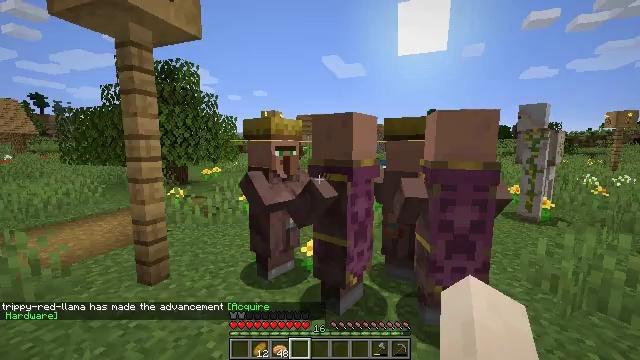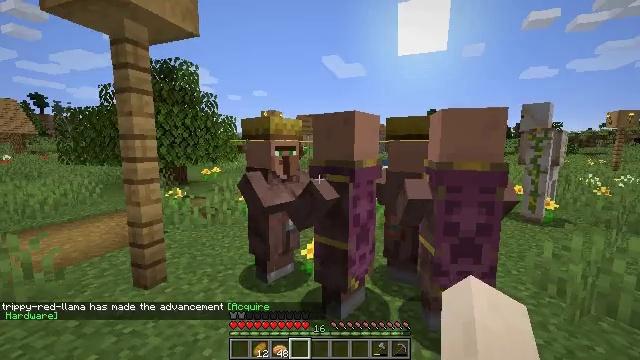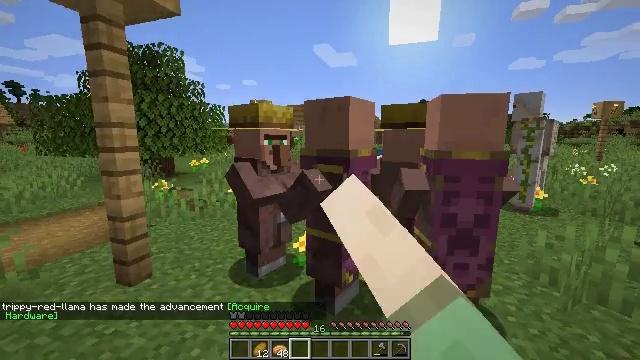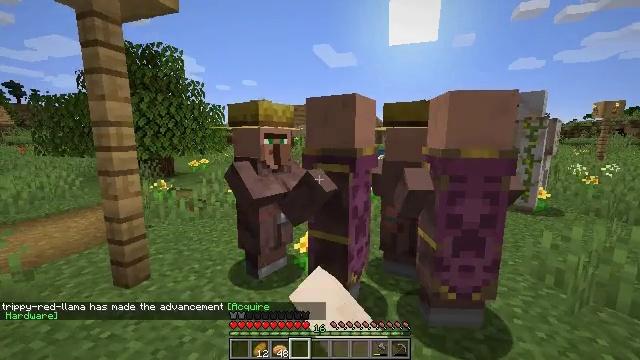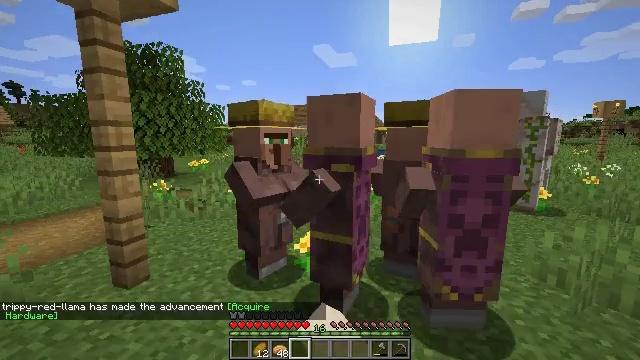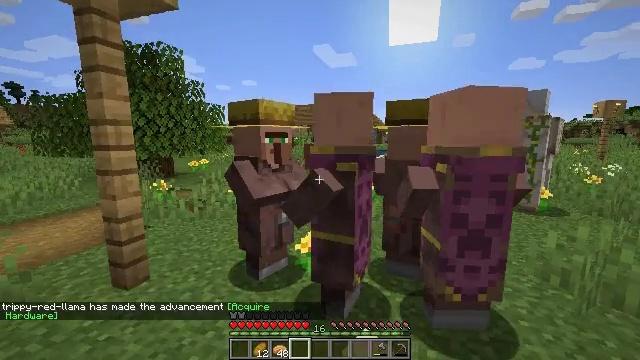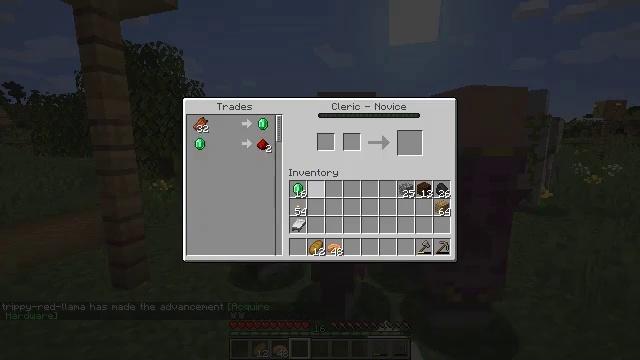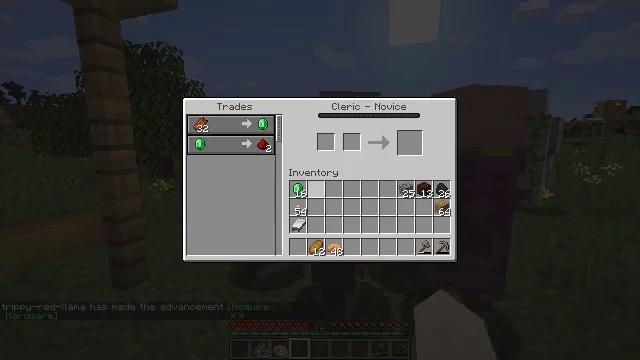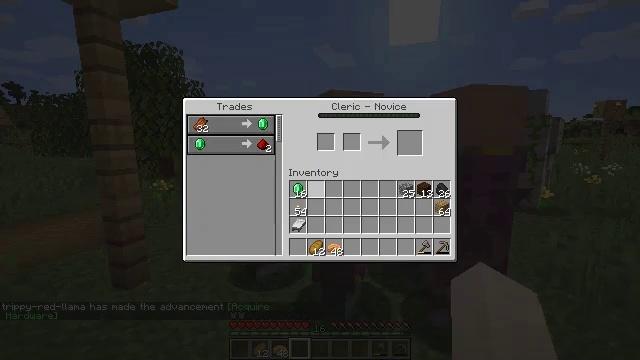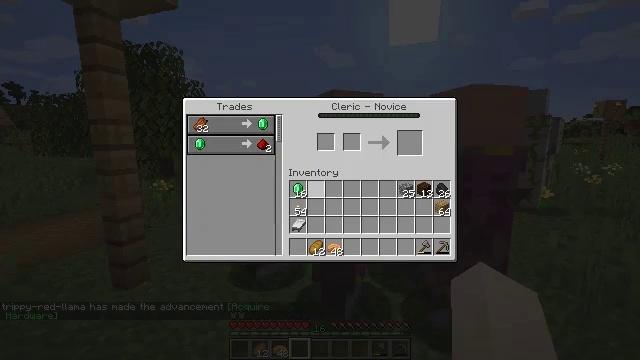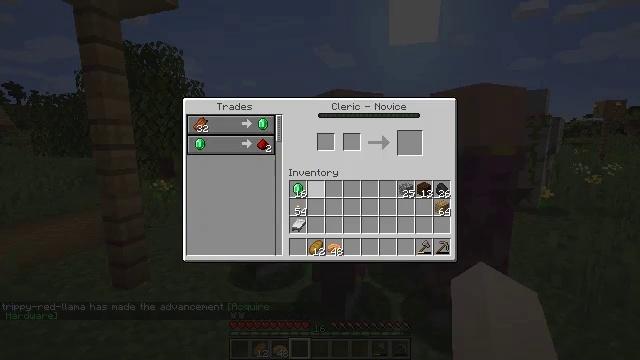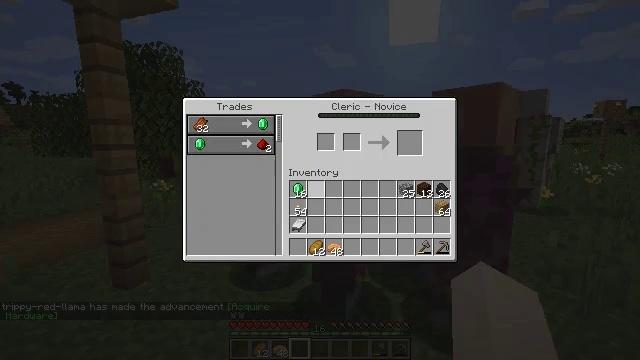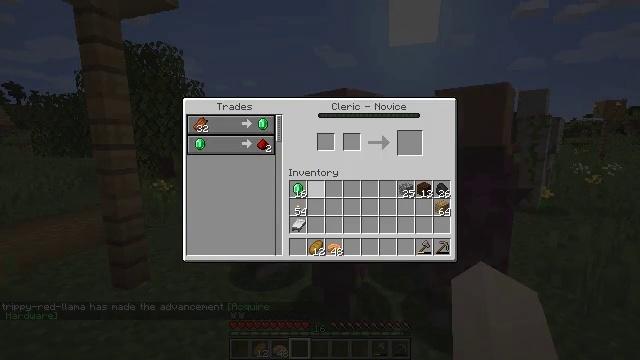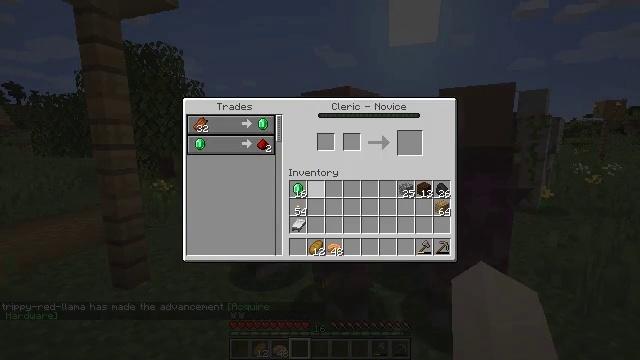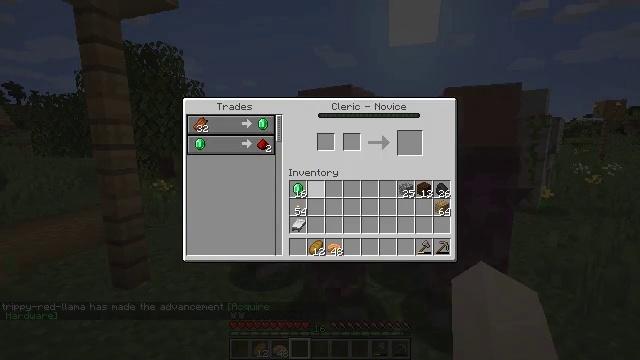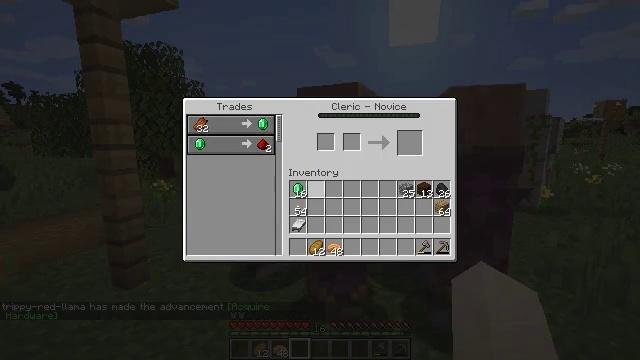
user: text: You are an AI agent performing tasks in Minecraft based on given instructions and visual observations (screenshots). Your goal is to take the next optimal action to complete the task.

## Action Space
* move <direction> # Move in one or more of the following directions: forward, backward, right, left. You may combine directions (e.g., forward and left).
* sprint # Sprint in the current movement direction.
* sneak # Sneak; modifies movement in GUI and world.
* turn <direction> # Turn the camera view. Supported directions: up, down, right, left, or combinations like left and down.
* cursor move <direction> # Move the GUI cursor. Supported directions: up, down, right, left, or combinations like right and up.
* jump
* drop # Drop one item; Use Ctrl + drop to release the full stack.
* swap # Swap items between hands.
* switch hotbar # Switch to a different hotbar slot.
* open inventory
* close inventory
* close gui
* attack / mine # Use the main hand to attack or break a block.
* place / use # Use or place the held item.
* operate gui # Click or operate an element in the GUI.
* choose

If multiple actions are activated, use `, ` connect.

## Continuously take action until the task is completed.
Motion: motion action
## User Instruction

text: Craft a cookie.
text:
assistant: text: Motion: move forward, use / place
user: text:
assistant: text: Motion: turn right and down, use / place
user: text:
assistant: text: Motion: no_op
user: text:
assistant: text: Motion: no_op
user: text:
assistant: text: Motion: no_op
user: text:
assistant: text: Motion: open gui
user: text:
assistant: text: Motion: no_op
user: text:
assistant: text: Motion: no_op
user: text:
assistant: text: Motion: no_op
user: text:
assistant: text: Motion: no_op
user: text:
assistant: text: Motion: no_op
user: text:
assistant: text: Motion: no_op
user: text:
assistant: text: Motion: no_op
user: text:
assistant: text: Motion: no_op
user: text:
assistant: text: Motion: no_op
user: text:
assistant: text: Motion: no_op
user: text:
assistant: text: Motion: no_op
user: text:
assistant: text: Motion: no_op
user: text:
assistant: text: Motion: no_op
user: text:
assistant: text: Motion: close gui
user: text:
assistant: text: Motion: open inventory
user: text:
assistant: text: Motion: turn right
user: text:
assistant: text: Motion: turn right
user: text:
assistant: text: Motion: move forward
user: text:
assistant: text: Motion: move forward and move right
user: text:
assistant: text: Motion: move forward and move right
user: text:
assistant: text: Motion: move forward and move right, turn left
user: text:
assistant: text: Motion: move forward and move right, turn left
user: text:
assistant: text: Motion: move forward and move right, turn left
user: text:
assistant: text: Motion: turn left, use / place